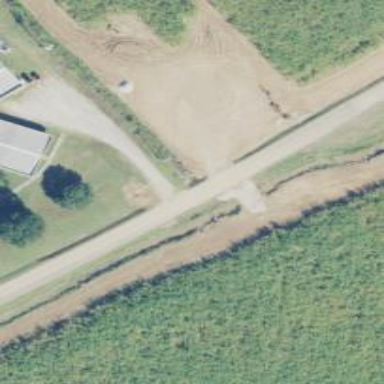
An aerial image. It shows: Culvert tunnel.